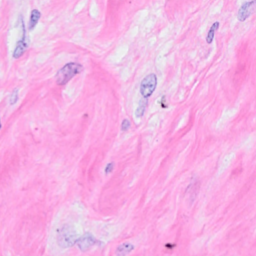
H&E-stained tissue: Breast